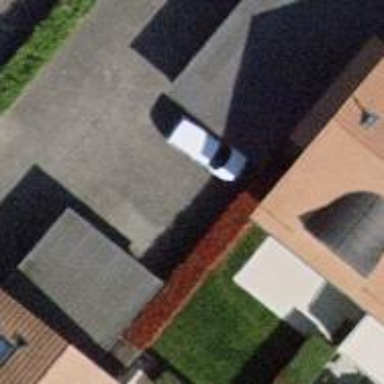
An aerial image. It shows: View of roof of building.